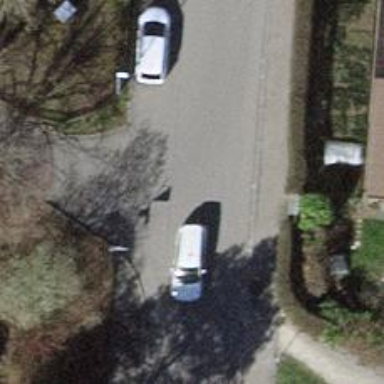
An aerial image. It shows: Residential road with asphalt surface and sidewalk on the left.